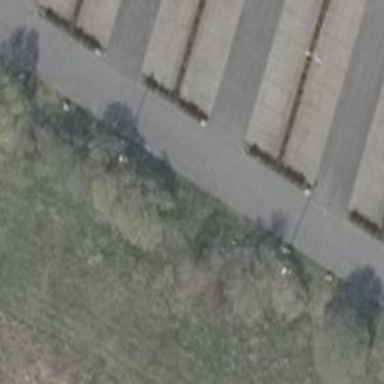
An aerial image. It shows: Asphalt parking aisle road.